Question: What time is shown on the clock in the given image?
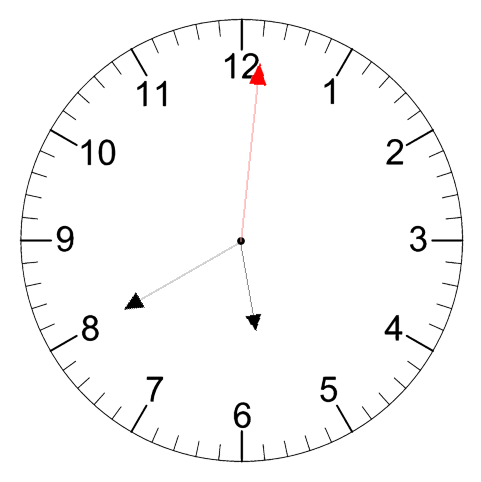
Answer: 05:40:01